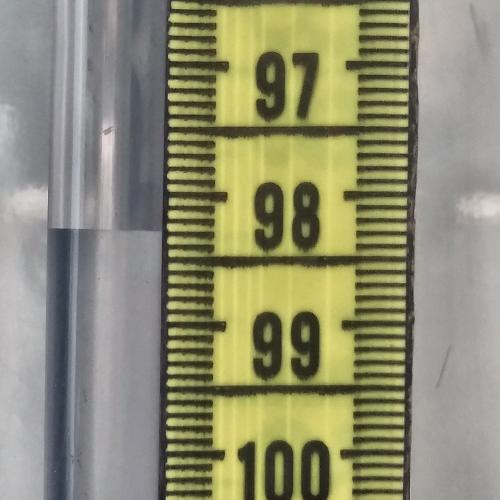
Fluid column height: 98.3 cm